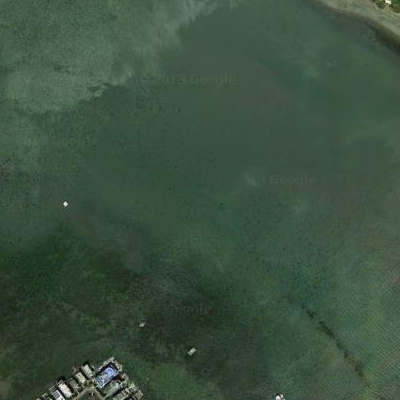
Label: RiverLake